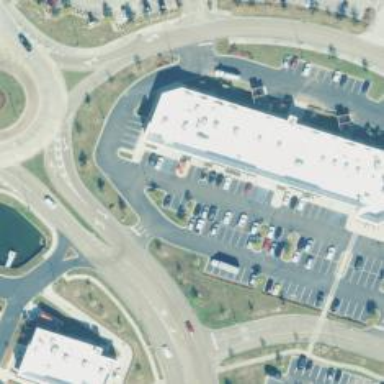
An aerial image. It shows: Retail building.